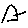
Label: triangle